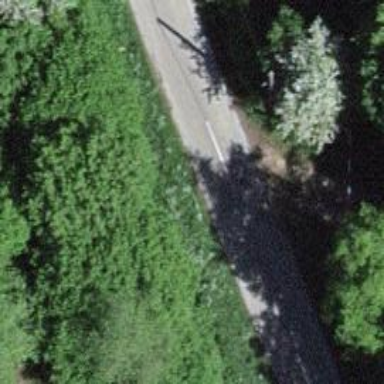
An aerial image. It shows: Tertiary road.